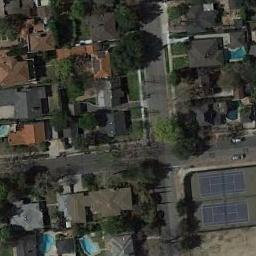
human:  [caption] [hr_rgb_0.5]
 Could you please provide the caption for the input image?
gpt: There are many buildings of different shapes beside the tennis courts .

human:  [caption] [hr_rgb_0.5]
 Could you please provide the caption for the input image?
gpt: The tennis court is next to some buildings and trees .

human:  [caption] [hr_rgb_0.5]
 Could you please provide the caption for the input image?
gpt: There is a road between tennis court and residential area .

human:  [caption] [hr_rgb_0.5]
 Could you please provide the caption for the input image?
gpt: There is a tennis court on the picture .

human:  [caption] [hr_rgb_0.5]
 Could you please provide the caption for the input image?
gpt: There are some green trees and buildings near the tennis court .